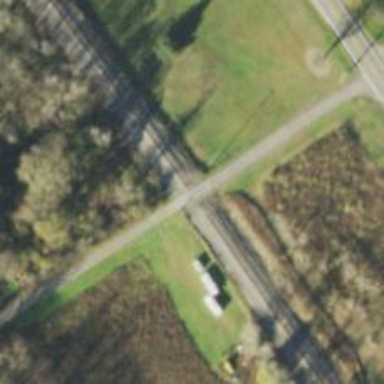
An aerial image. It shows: Level crossing along the railway.